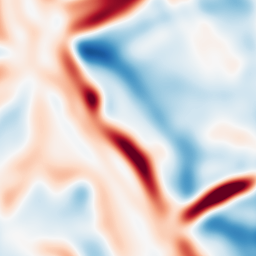
Category: multiscale
Decomposition family: log
Decomposition parameters: sigma: 10
Upsampling method: cubic_catmull_rom
Upsampling parameters: scale: 4
Upsampling scale: 4